Interaction volume radius: 5 \u00c5
Interaction volume height: 40 \u00c5
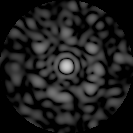
Disorder parameter: 0.8106